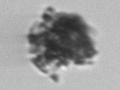
Label: detritus